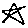
Label: star